Question: I'm newish to 3D graphics and I've found a number of examples on rotation, however I believe something is off with my code for either the creation of the 3D mesh or the rotation itself. I'm using a modified version of the <URL>.

So essentially my problem boils down to that I'm rotating around the red x line instead of the blue x line. Ideally I want to rotate where the blue Y line and the Blue X line meet. Too look at the rotation function see the microsoft class Geometric Primative listed below and look at RotateX.
Thank you for any help.
Here is how I setup my scene:
'''
public RenderScene3D(short _depth, GraphicsDevice GD) : base(_depth)
{
PrimativeCollection = new List<GeometricPrimitive>();
cameraPosition = new Vector3(0, 0, 2.5f);
fAspect = GD.Viewport.AspectRatio;
CameraWorld = Matrix.CreateTranslation(cameraPosition);
world = Matrix.CreateFromYawPitchRoll(0, 0, 0);
view = Matrix.CreateLookAt(cameraPosition, Vector3.Zero, Vector3.Up);
projection = Matrix.CreatePerspectiveFieldOfView(MathHelper.PiOver4, fAspect, .01f, 500f);
// This serves as a base line for latter ray cursor calculations.
ScreenProjection = Matrix.CreatePerspectiveFieldOfView(MathHelper.PiOver4, fAspect, .01f, 2.5f);
graphicsDevice = GD;
}
'''
Slightly modified version of the Microsoft class Geometric Primative:
'''
public abstract class GeometricPrimitive : IDisposable
{
#region Fields
// During the process of constructing a primitive model, vertex
// and index data is stored on the CPU in these managed lists.
protected List<VertexPositionNormal> vertices = new List<VertexPositionNormal>();
protected List<ushort> indices = new List<ushort>();
public Vector3 v3Position;
protected Matrix world;
protected Matrix worldPosition;
protected Matrix worldRotation;
// Once all the geometry has been specified, the InitializePrimitive
// method copies the vertex and index data into these buffers, which
// store it on the GPU ready for efficient rendering.
protected VertexBuffer vertexBuffer;
protected IndexBuffer indexBuffer;
protected BasicEffect basicEffect;
#endregion
#region Initialization
/// <summary>
/// Adds a new vertex to the primitive model. This should only be called
/// during the initialization process, before InitializePrimitive.
/// </summary>
protected void AddVertex(Vector3 _position, Vector3 normal)
{
vertices.Add(new VertexPositionNormal(_position, _position));
}
/// <summary>
/// Adds a new index to the primitive model. This should only be called
/// during the initialization process, before InitializePrimitive.
/// </summary>
protected void AddIndex(int index)
{
if (index > ushort.MaxValue)
throw new ArgumentOutOfRangeException("index");
indices.Add((ushort)index);
}
/// <summary>
/// Queries the index of the current vertex. This starts at
/// zero, and increments every time AddVertex is called.
/// </summary>
protected int CurrentVertex
{
get { return vertices.Count; }
}
/// <summary>
/// Once all the geometry has been specified by calling AddVertex and AddIndex,
/// this method copies the vertex and index data into GPU format buffers, ready
/// for efficient rendering.
public void InitializePrimitive(GraphicsDevice graphicsDevice)
{
// Create a vertex declaration, describing the format of our vertex data.
// Create a vertex buffer, and copy our vertex data into it.
vertexBuffer = new VertexBuffer(graphicsDevice,
typeof(VertexPositionNormal),
vertices.Count, BufferUsage.None);
vertexBuffer.SetData(vertices.ToArray());
// Create an index buffer, and copy our index data into it.
indexBuffer = new IndexBuffer(graphicsDevice, typeof(ushort),
indices.Count, BufferUsage.None);
indexBuffer.SetData(indices.ToArray());
// Create a BasicEffect, which will be used to render the primitive.
basicEffect = new BasicEffect(graphicsDevice);
basicEffect.EnableDefaultLighting();
RotateX(0);
UpdateWorld();
}
public void Move(Vector3 Position)
{
v3Position = Position;
worldPosition = Matrix.CreateTranslation(v3Position);
}
public void UpdateWorld()
{
world = worldRotation * worldPosition;
}
public void RotateX(float X)
{
Matrix rotation = worldPosition;
Matrix.CreateRotationX(X, out rotation);
worldRotation = rotation;
}
/// <summary>
/// Finalizer.
/// </summary>
~GeometricPrimitive()
{
Dispose(false);
}
/// <summary>
/// Frees resources used by this object.
/// </summary>
public void Dispose()
{
Dispose(true);
GC.SuppressFinalize(this);
}
/// <summary>
/// Frees resources used by this object.
/// </summary>
protected virtual void Dispose(bool disposing)
{
if (disposing)
{
if (vertexBuffer != null)
vertexBuffer.Dispose();
if (indexBuffer != null)
indexBuffer.Dispose();
if (basicEffect != null)
basicEffect.Dispose();
}
}
#endregion
#region Draw
/// <summary>
/// Draws the primitive model, using the specified effect. Unlike the other
/// Draw overload where you just specify the world/view/projection matrices
/// and color, this method does not set any renderstates, so you must make
/// sure all states are set to sensible values before you call it.
/// </summary>
public void Draw(Effect effect)
{
GraphicsDevice graphicsDevice = effect.GraphicsDevice;
// Set our vertex declaration, vertex buffer, and index buffer.
graphicsDevice.SetVertexBuffer(vertexBuffer);
graphicsDevice.Indices = indexBuffer;
foreach (EffectPass effectPass in effect.CurrentTechnique.Passes)
{
effectPass.Apply();
int primitiveCount = indices.Count / 3;
graphicsDevice.DrawIndexedPrimitives(PrimitiveType.TriangleList, 0, 0, vertices.Count, 0, primitiveCount);
}
}
/// <summary>
/// Draws the primitive model, using a BasicEffect shader with default
/// lighting. Unlike the other Draw overload where you specify a custom
/// effect, this method sets important renderstates to sensible values
/// for 3D model rendering, so you do not need to set these states before
/// you call it.
/// </summary>
public void Draw(Matrix view, Matrix projection, Color color)
{
// Set BasicEffect parameters.
basicEffect.World = world;
//Matrix worldMatrix = Matrix.CreateScale(0.0005f, 0.0005f, 0.0005f) * Matrix.CreateRotationY(MathHelper.Pi) * Matrix.CreateFromQuaternion(xwingRotation) * Matrix.CreateTranslation(xwingPosition);
//Matrix worldMatrix = Matrix.CreateScale(0.0005f, 0.0005f, 0.0005f) * Matrix.CreateRotationY(MathHelper.Pi) * Matrix.CreateFromQuaternion(xwingRotation) * Matrix.CreateTranslation(xwingPosition);
//Matrix test = view.Translation * new Vector3(0,0,0.001f);
basicEffect.View = view;
basicEffect.Projection = projection;
basicEffect.DiffuseColor = color.ToVector3();
basicEffect.Alpha = 128.0f / color.A;
GraphicsDevice device = basicEffect.GraphicsDevice;
// Reset the fill mode renderstate.
device.DepthStencilState = DepthStencilState.Default;
if (color.A < 255)
{
// Set renderstates for alpha blended rendering.
device.BlendState = BlendState.AlphaBlend;
}
else
{
// Set renderstates for opaque rendering.
device.BlendState = BlendState.AlphaBlend;
}
// Draw the model, using BasicEffect.
Draw(basicEffect);
}
}
'''
Finally my square class:
'''
public class SquarePrimitive : GeometricPrimitive
{
public float size;
/// <summary>
/// Constructs a new square primitive, using default settings.
/// </summary>
public SquarePrimitive(Vector3 position, Vector3 _v3Rotation)
: this(position, _v3Rotation, 1)
{
}
/// <summary>
/// Constructs a new square primitive, with the specified size.
/// </summary>
public SquarePrimitive(Vector3 position, Vector3 _v3Rotation, float _size)
{
size = _size;
// Get two vectors perpendicular to the face normal and to each other.
Vector3 topLeft = new Vector3(-size, size, 0);
Vector3 topRight = new Vector3(size, size, 0);
Vector3 bottomLeft = new Vector3(-size, -size, 0);
Vector3 bottomRight = new Vector3(size, -size, 0);
// Six indices (two triangles) per face.
AddIndex(CurrentVertex + 0);
AddIndex(CurrentVertex + 1);
AddIndex(CurrentVertex + 2);
AddIndex(CurrentVertex + 0);
AddIndex(CurrentVertex + 2);
AddIndex(CurrentVertex + 3);
// Four vertices per face.
size = 0.1f;
AddVertex((position + topLeft), position);
AddVertex((position + topRight), position);
AddVertex((position + bottomRight), position);
AddVertex((position + bottomLeft), position);
Move(position);
}
}
'''
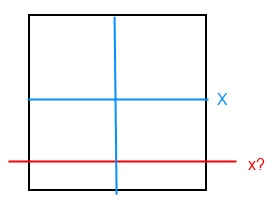
Answer: It has to do with offsetting (translating) the geometric center of the mesh such that the desired rotation point is on the axis and that axis runs through the world origin, applying the rotation then, and subsequently translating it back to where it was. Or... modifying your code to prevent needing to do that.
There are enough subtleties in your code that I would have to play around with it to offer a line of code that would work for you but here is a thought or two.
'''
AddVertex((position + topLeft), position);
AddVertex((position + topRight), position);
AddVertex((position + bottomRight), position);
AddVertex((position + bottomLeft), position);
'''
By adding 'position' to the corners of the square, you are offsetting the geometric center of the square from the local space origin of the mesh.
During rotation, the local origin (and all vertices) are always rotated around an axis that runs through the world origin. Your code brings the local space origin inline with that axis, but With your desired rotation axis being around the geometric center, (instead of around the local origin), a translational offset is necessary during rotation.
Typically, you would not add 'position' to a vertex like that (thus avoiding that issue altogether). You build the vertices around the origin symmetrically in local space and translate the bunch of them later to wherever you want them to be in world space. Then that rotational offset is easier to deal with.
It looks to me at first glance that if you removed that 'position' amount from the corner vertices, your code would do as you expect.
Hope that at least give you a clue to set you in the right direction.